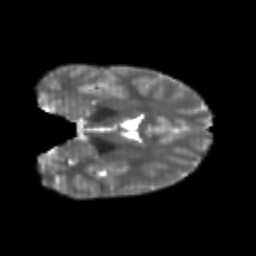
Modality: T2w
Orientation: coronal
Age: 21
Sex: female
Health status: healthy
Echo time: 0.074 s